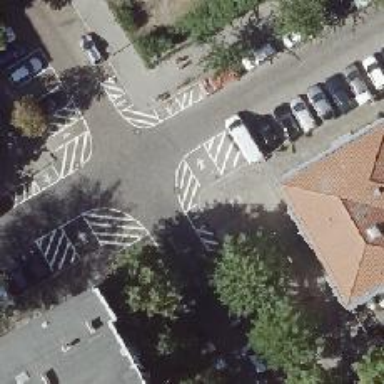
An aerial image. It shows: Unmarked crossing on the road.